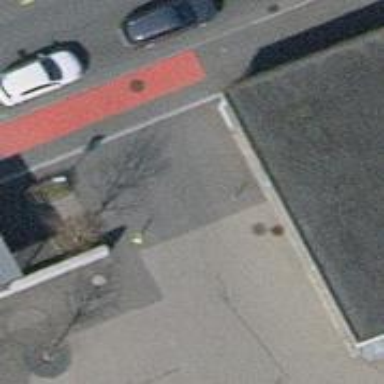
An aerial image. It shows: Concrete footway.